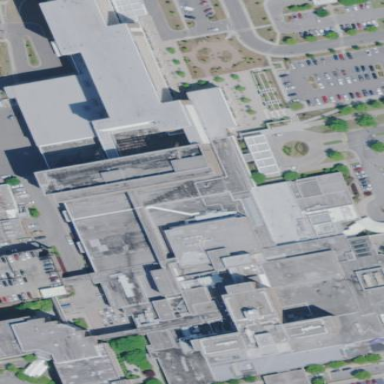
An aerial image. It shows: Hospital building.